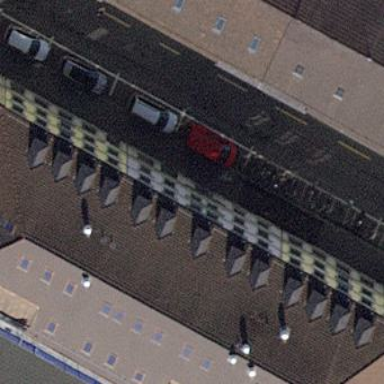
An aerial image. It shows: Building with gabled roof oriented across its structure.